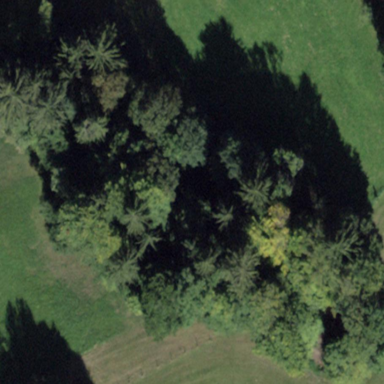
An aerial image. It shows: Forest area.